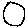
Label: circle